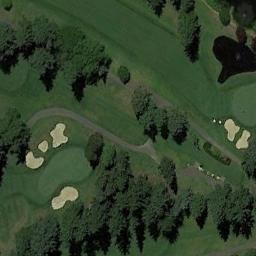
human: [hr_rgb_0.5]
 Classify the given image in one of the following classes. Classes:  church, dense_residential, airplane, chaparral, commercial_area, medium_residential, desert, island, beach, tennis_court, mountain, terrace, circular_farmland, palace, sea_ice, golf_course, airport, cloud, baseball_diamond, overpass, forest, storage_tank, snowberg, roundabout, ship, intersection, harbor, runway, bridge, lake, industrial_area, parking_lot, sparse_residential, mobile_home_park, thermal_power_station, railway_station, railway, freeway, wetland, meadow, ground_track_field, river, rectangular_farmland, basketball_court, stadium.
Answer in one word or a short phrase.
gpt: golf_course